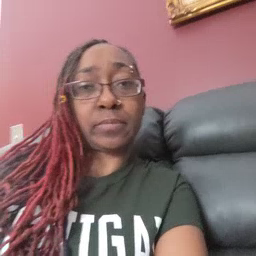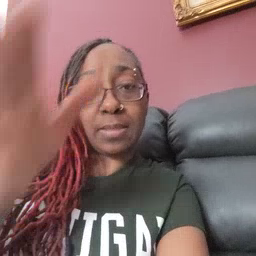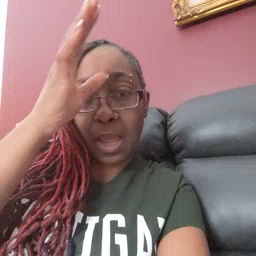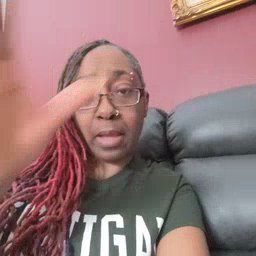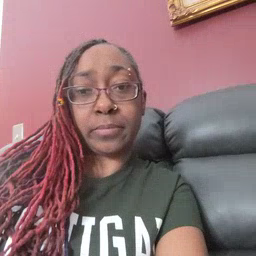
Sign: dad